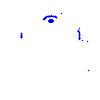
Particle: kaon